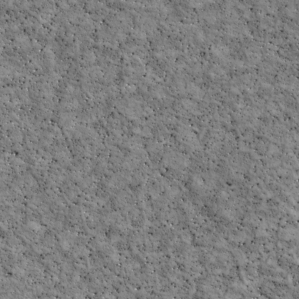
Label: non_frost